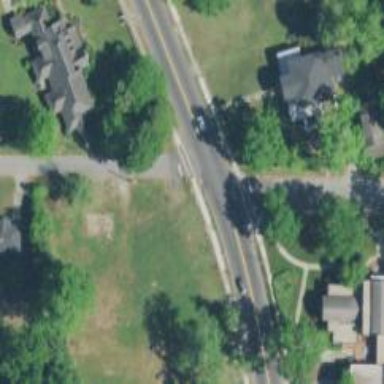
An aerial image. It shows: Residential road with asphalt surface. There is sidewalk on the left side.